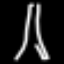
Label: The Eiffel Tower